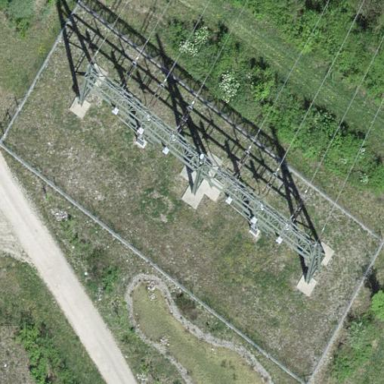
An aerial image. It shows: Substation surrounded by fence. This substation is transition station.